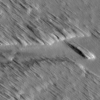
Label: not_dusty